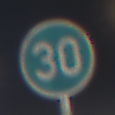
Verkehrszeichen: VorgeschriebeneMindestgeschwindigkeit
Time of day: Night
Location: Outdoor (Urban)
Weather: PartlyCloudy
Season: NotSpecified
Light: Artificial